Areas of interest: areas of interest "Hospital"
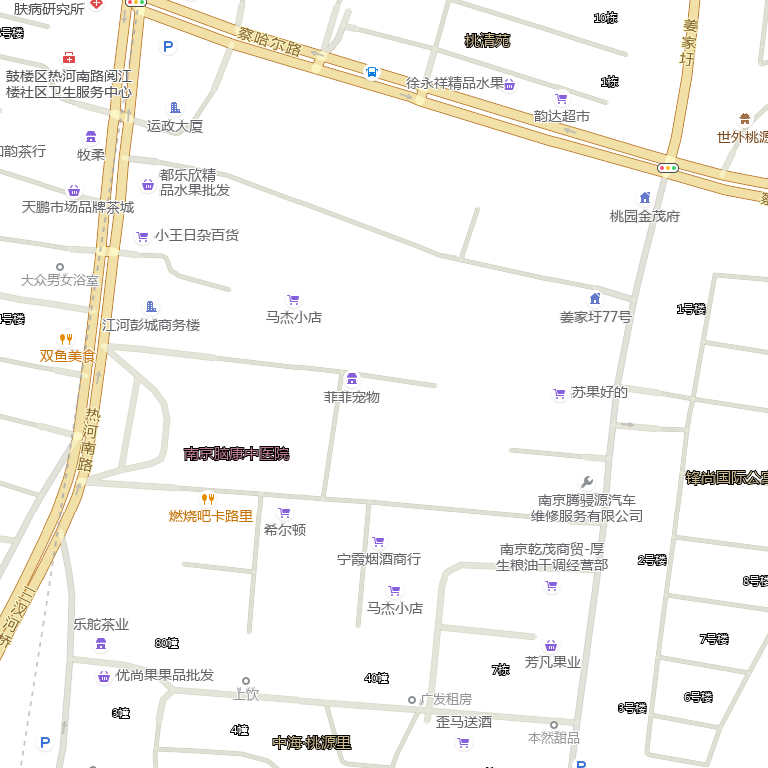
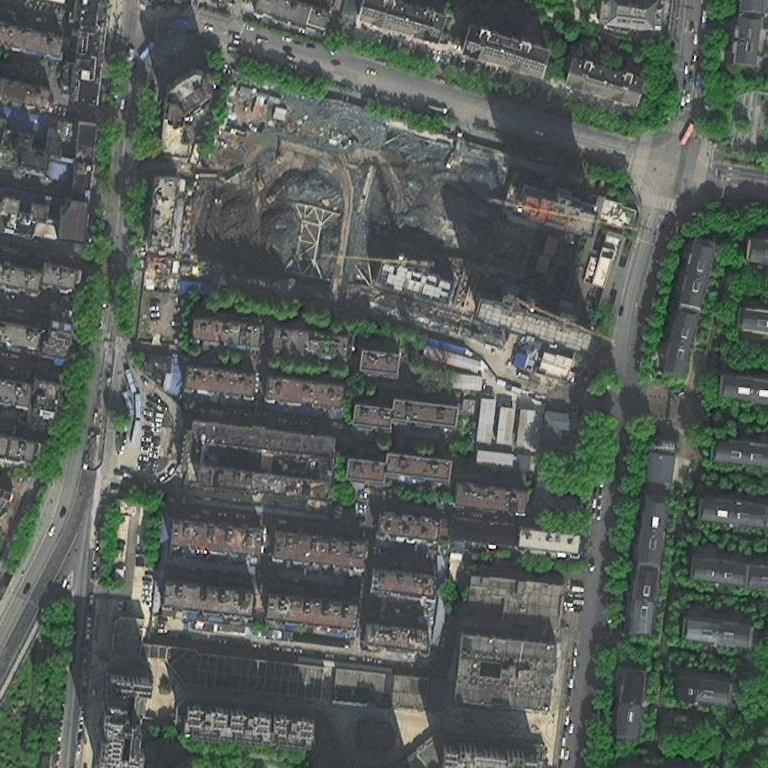